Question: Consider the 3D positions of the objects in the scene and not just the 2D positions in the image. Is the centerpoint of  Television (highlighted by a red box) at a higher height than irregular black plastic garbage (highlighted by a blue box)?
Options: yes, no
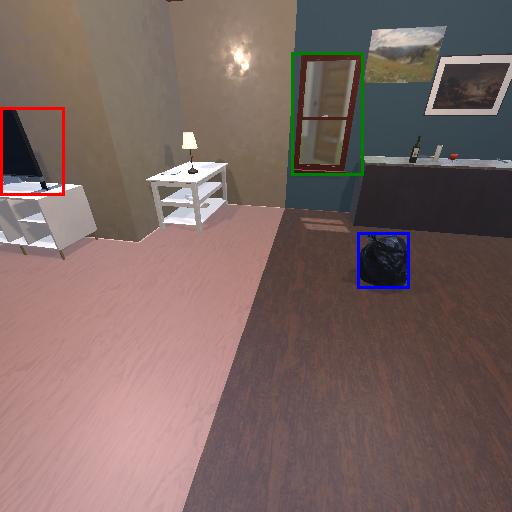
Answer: yes